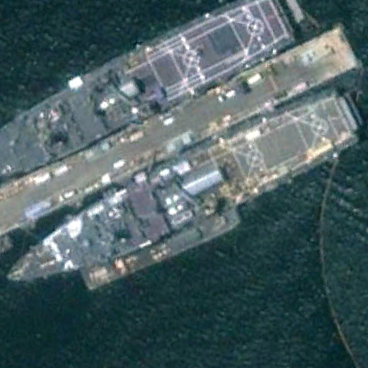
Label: combat